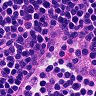
Metastatic tissue present: no